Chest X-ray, PA view. Patient: 37 years old, sex F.
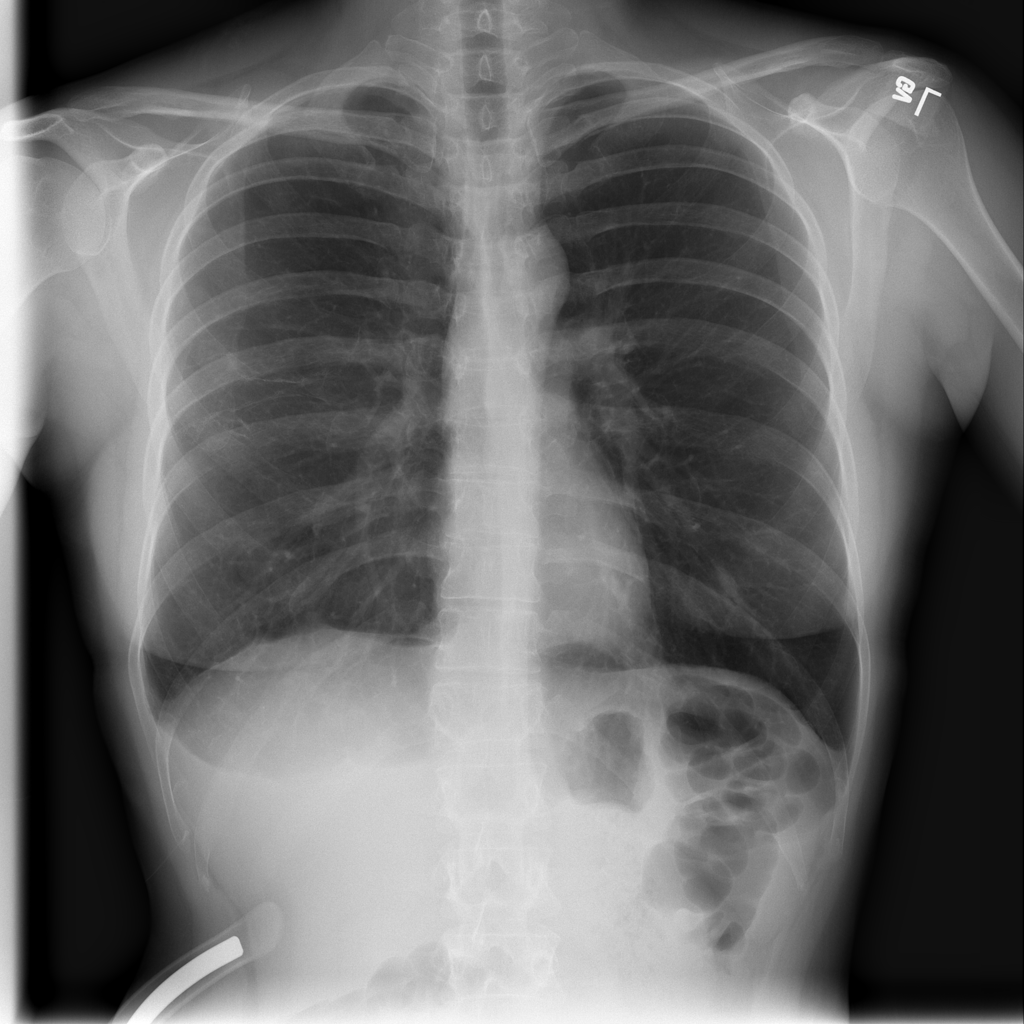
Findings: No Finding